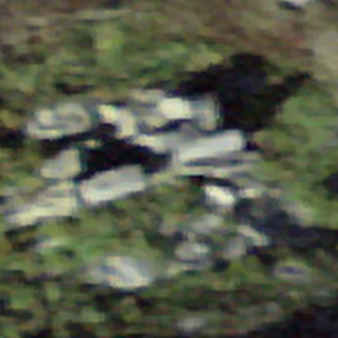
Label: other